【题型】填空题　【知识点】解析几何　【难度】easy
已知双曲线 $\frac{x^2}{a^2} - y^2 = 1(a > 0)$，双曲线上右支上有任意两点 $P_1(x_1,y_1)$、$P_2(x_2,y_2)$，满足 $x_1x_2 - y_1y_2 > 0$ 恒成立，则 $a$ 的取值范围是 \underline{\quad\quad}。
【解答】

\noindent \textbf{【答案】$a \ge 1$}

\noindent \textbf{【详解】}
设点 $P_3(x_2,-y_2)$，则 $\overrightarrow{OP_1} \cdot \overrightarrow{OP_3} = x_1x_2 - y_1y_2 > 0$，则 $\overrightarrow{OP_1} = \overrightarrow{OP_3}$ 或 $\angle P_1OP_3$ 为锐角，如下图所示：

设点 $M$ 为双曲线的渐近线 $y = \frac{1}{a}x$ 在第一象限内的一点，
设点 $N$ 为双曲线的渐近线 $y = -\frac{1}{a}x$ 在第四象限内的一点，

由题意可知，$0 < \angle MON \le \frac{\pi}{2}$，则 $0 < \frac{1}{a} \le \tan\frac{\pi}{4} = 1$，解得 $a \ge 1$。

故答案为：$a \ge 1$。

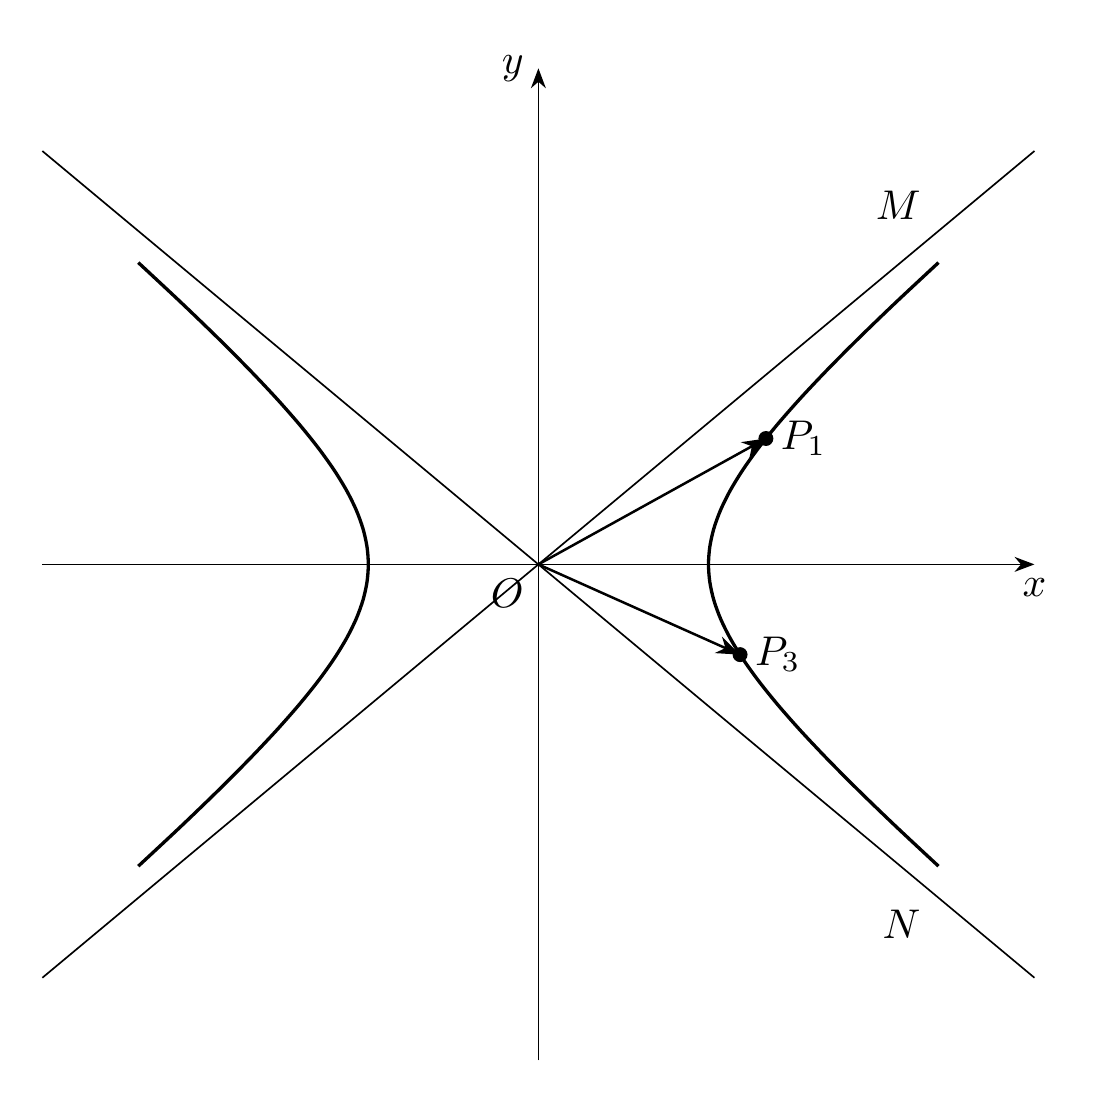